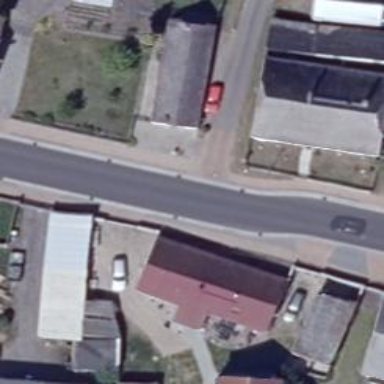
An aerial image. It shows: Residential road paved with concrete.